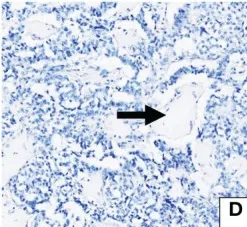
Gross description and histopathological analysis of a giant insulinoma in a 38-year-old female patient suffering from severe hypoglycemia. Positive detection of antibodies is indicated by brown staining. (D) (Congo Red, x400) The hyaline stroma was negative for Congo Red staining (arrow).
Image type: pathology (congo_red)